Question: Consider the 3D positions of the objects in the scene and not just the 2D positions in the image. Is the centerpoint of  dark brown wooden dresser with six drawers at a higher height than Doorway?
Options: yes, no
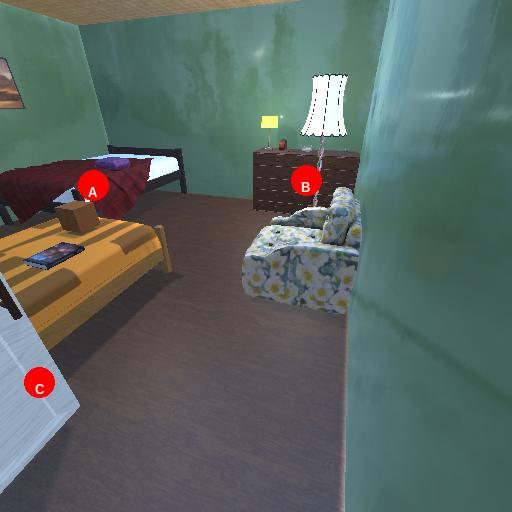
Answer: yes